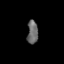
Tissue: lung
Cell type: Epithelial cells
Senescence score: 0.1906
Nuclear area (px): 249
Mean DAPI intensity: 102.502